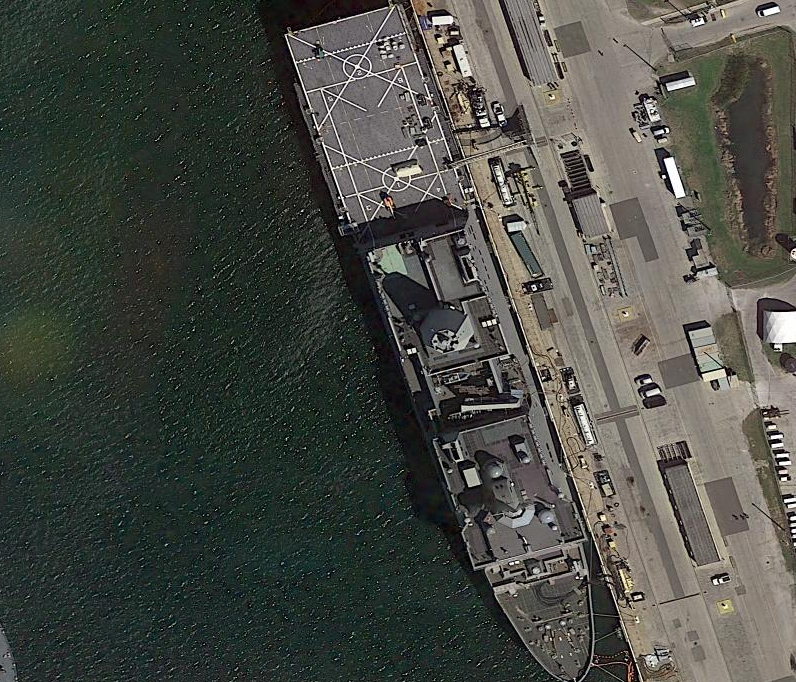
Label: combat